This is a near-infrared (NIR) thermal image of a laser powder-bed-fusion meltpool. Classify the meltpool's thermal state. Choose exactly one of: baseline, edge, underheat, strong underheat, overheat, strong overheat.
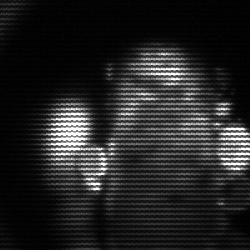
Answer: strong underheat